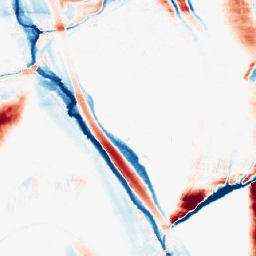
Category: morphological
Decomposition family: morphological_ellipse
Decomposition parameters: operation: average
width: 10
height: 50
Upsampling method: area
Upsampling parameters: scale: 2
Upsampling scale: 2